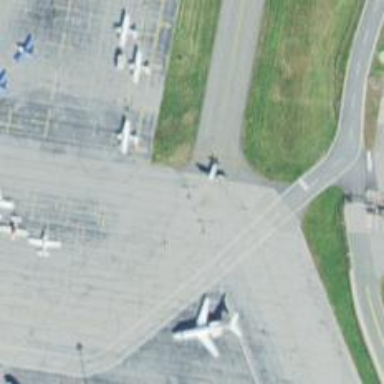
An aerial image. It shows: View of taxiway at the airport.